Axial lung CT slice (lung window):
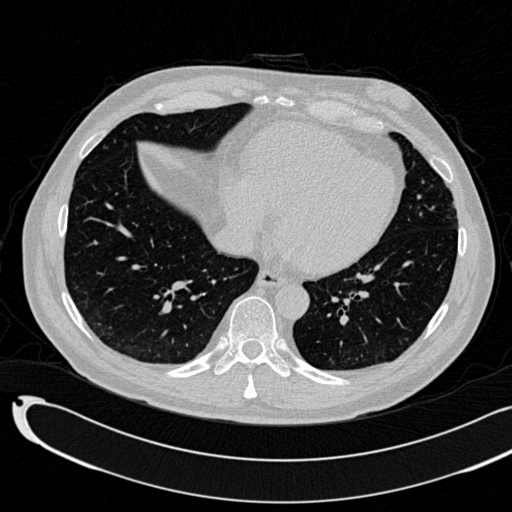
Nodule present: no